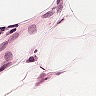
Metastatic tissue present: no